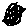
Label: cat